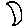
Label: moon